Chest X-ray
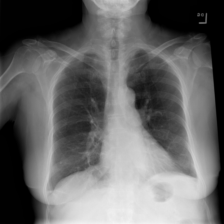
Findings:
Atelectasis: negative
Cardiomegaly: negative
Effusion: negative
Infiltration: negative
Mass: negative
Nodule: negative
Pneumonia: negative
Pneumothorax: negative
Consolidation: negative
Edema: negative
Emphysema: negative
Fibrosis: positive
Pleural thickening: negative
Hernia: negative